Question:
Mousing over a link in the sidebar works; therefore the sidebar is on top.
## Issue description
Commends ending under the sidebar cannot be deleted.
## What I've tried
using Stylebot to set a user-side CSS rule:
'''
td.comment-text {
width: 500px;
}
'''
## Question
My attempts to target have failed. Would someone help me find the right target and rule?
## !Additional info
This is not a stackexchange bug. I use font scaling because it prevents horizontal scrolling, which is very inconvenient for low-vision users.
## UPDATE/Resolution
'''
tr td textarea{
width: 475px;
}
'''
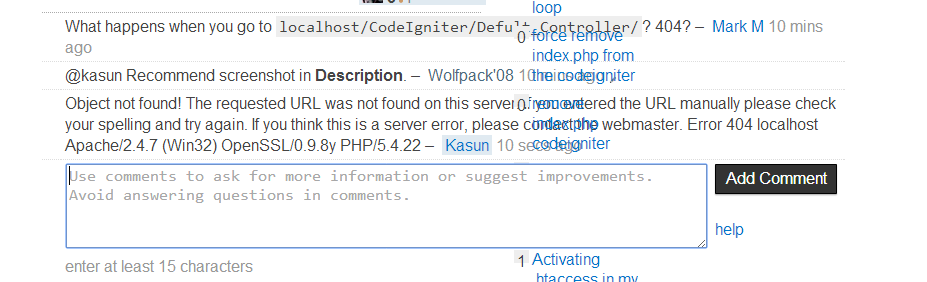
Answer: Well, the default styles have a rule like this:
'''
.comments {
width: 660px;
}
'''
Maybe try overriding that?
'''
.comments {
width: 500px;
}
'''
## Update
The comments textarea specifies a 'cols' attribute that makes it too wide, as well. This should shrink it down.
'''
.comment-form textarea{
width: 475px;
}
'''